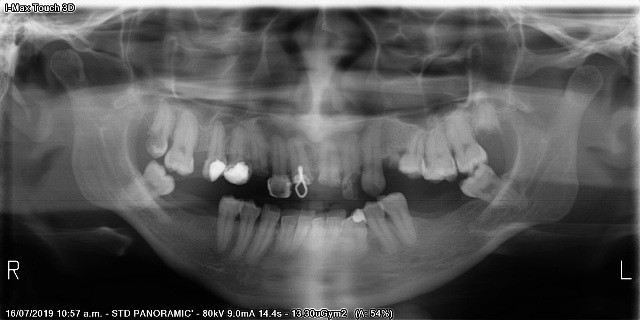
adult